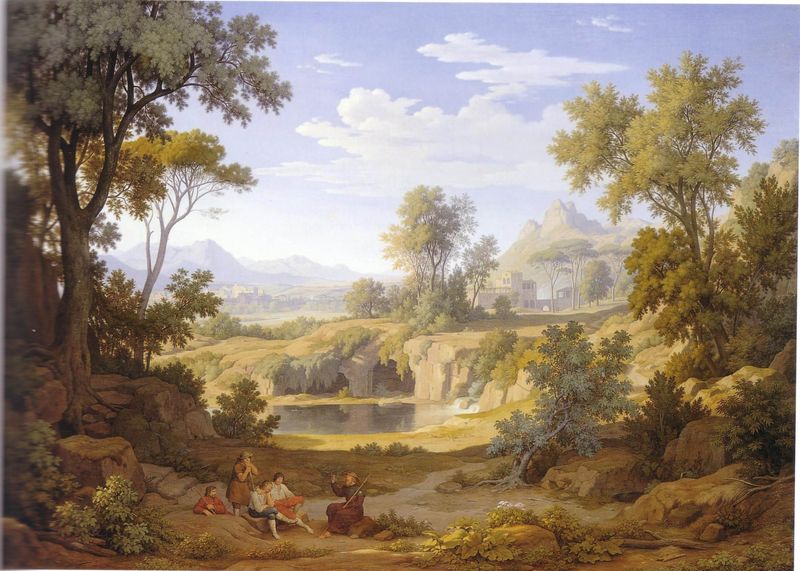
Titel: Italienische Landschaft mit Pilger und Hirten (Der Mittag)
Künstler: Johann Martin von Rohden
Standort: Kassel
Institution: Neue Galerie, Staatliche Museen Kassel
Schlagwörter: baum, berg, blau, blätter, felsen, gemälde, himmel, laub, mann, schatten, wasser, weiß, wolken, bäume, fluss, gelb, grün, landschaft, menschen, see, sitzen, stadt, teich, ufer, äste, braun, frau, holz, licht, männer, reden, szene, gebäude, gras, haus, rasen, rot, weg, wiese, bibel, mensch, stein, steine, feld, ferne, häuser, hügel, natur, spiegelung, zweige, busch, büsche, gebüsch, gewässer, pfad, sonne, sträucher, wiesen, musik, musiker, pflanzen, tal, wald, wasserfall, kinder, stock, weiher, sommer, italien, ort, perspektive, stab, abhang, hemden, berge, fels, gebirge, dunst, luftperspektive, herbst, idylle, pause, picknick, rast, figuren, romantik, staffage, sein, tor, panorama, antike, burg, wurzel, idyll, villa, prediger, wurzeln, tümpel, wanderer, mönch, predigt, pinien, verblauung, arkadien, wanderstab, israel, hirte, hirten, schäfer, zuhörer, koch, joseph anton koch, details, stien, zuhören, pastorale, quelle, eremit, heiliges land, hackert, einsiedler, münch, unterweisung, erzähler, misik, berglandschaftz, oilger, teuch, landschaft#, zot, mölnch, lkandschaft#, msuker, erzäheln